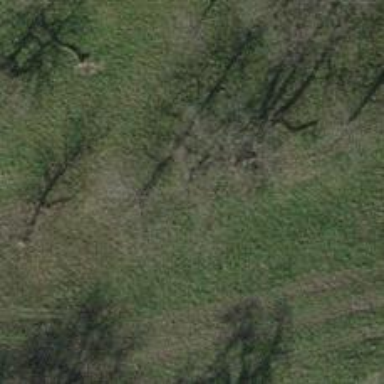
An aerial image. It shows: Single tag "natural: tree."